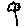
Label: flower